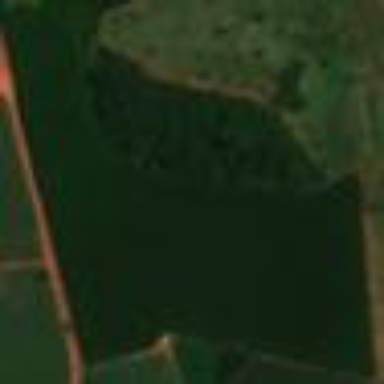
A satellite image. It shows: Orchard with rubber trees.